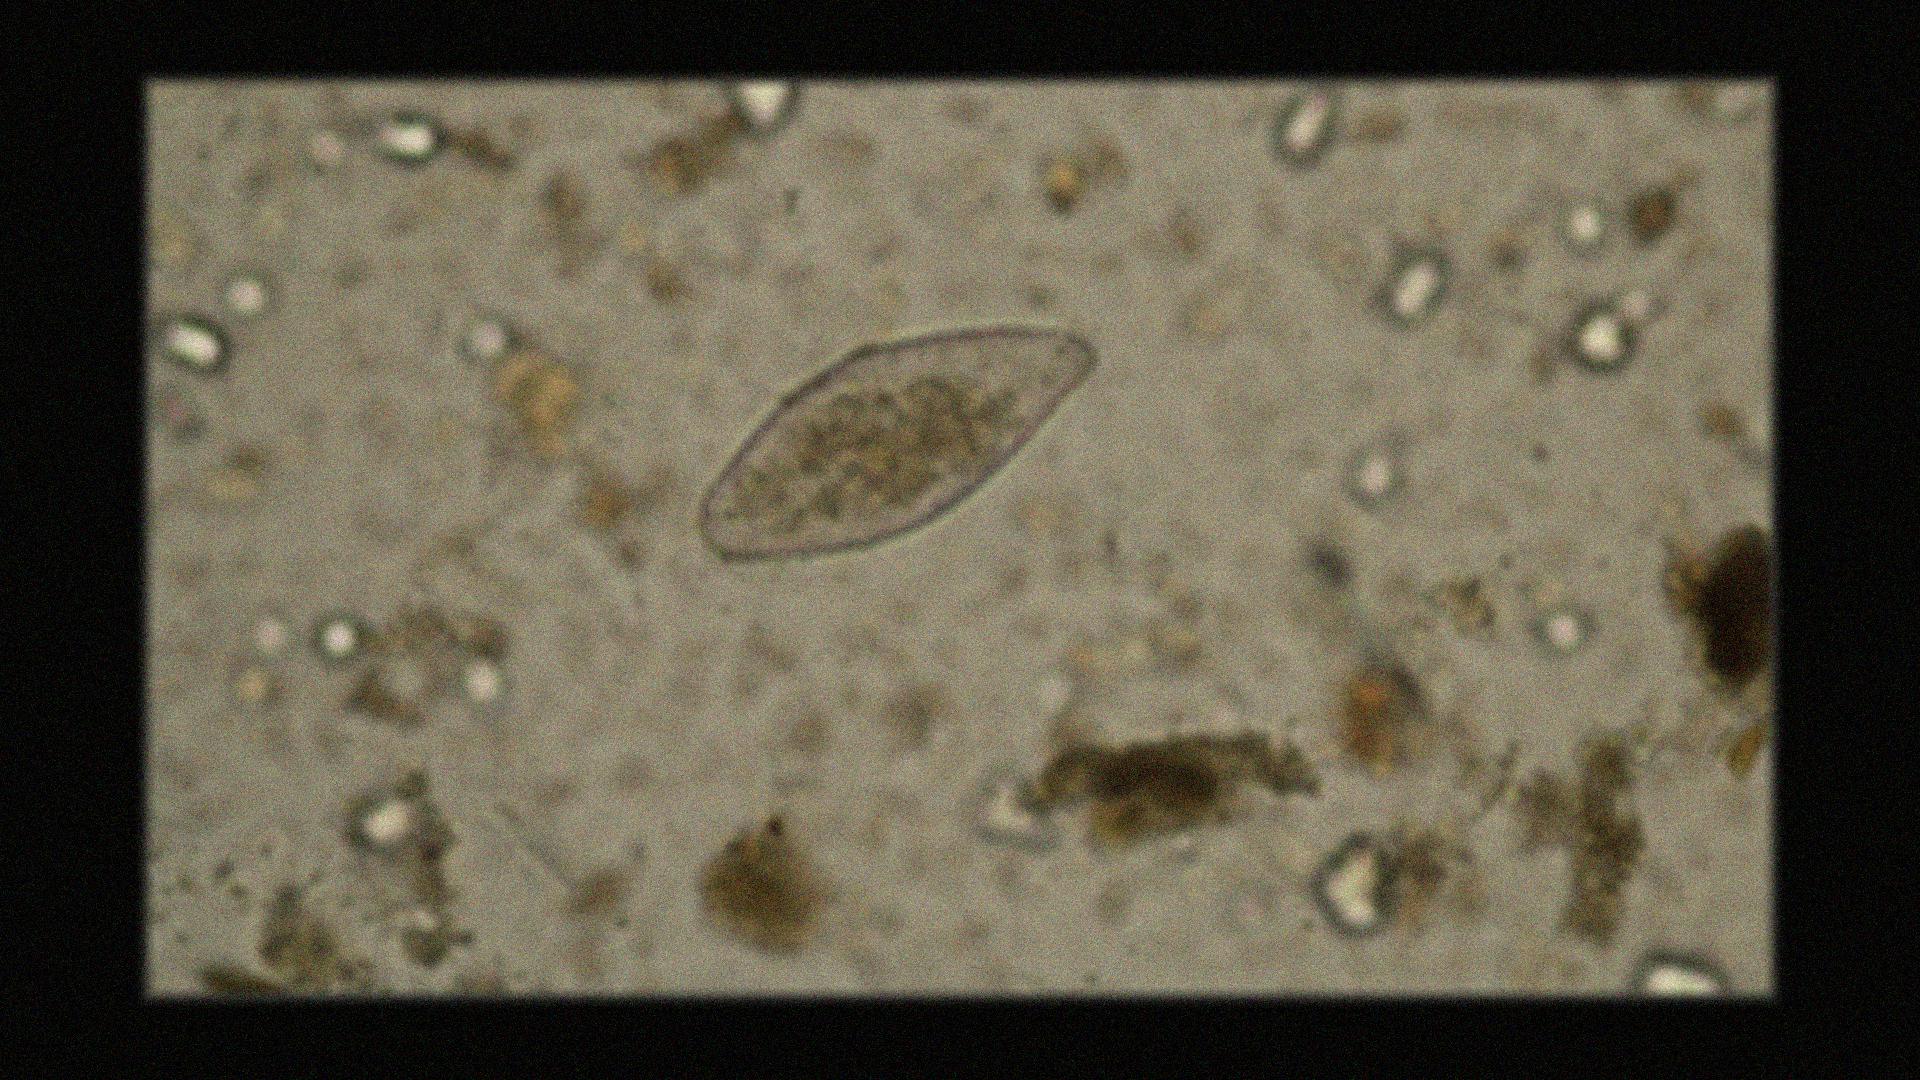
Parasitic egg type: Fasciolopsis buski